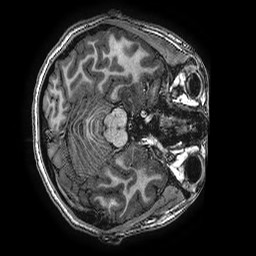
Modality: T1w
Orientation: axial
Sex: female
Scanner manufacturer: ge
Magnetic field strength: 3 T
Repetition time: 0.00766 s
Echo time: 0.003476 s